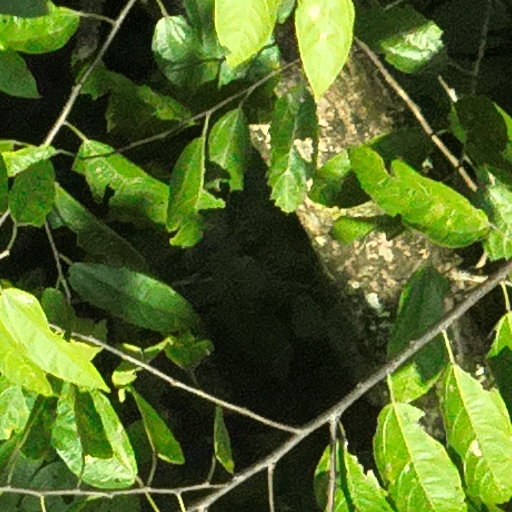
Species: Guazuma ulmifolia
GBIF accepted scientific name: Guazuma ulmifolia
Crown area (m\u00b2): 173.62